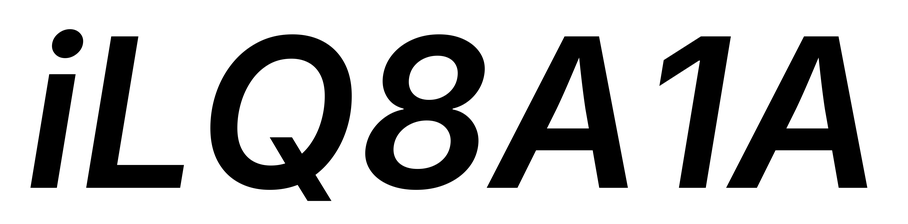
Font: Inter-Italic_SemiBold_Italic